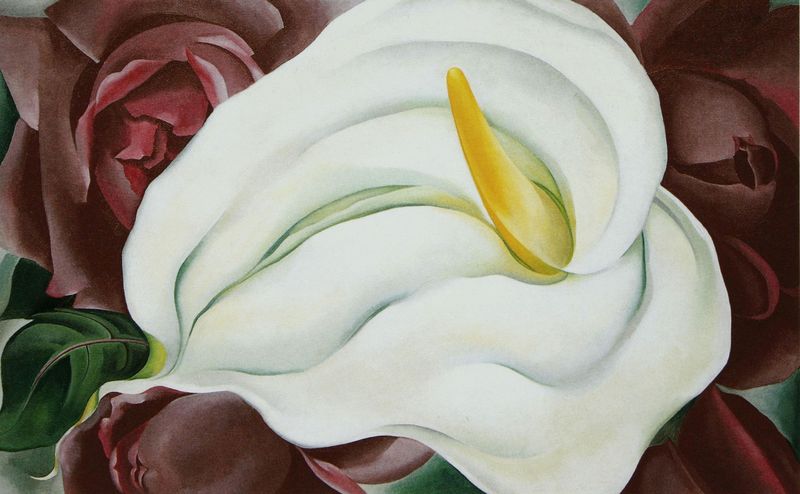
Titel: Calla Lily with Roses
Künstler: Georgia O'Keeffe
Institution: Privatsammlung
Schlagwörter: blätter, gemälde, schatten, weiß, gelb, grün, ausschnitt, blume, blumen, blüte, blüten, rose, rosen, rot, expressionismus, öl, blatt, pflanze, linien, ölgemälde, querformat, tulpen, strauss, erotik, blütenblätter, stengel, stempel, lilie, leicht, weich, plakativ, calla, rosenblüten, orchidee, phallus, macro, auschnitt, blütenstengel, keeffe, o'eeffe, georgia o'eefe, focus, vulva, giorgia o keeffe, zoom, blow-up, nachaufnahme, blütenbläter, gefühlvoll, o'keefee